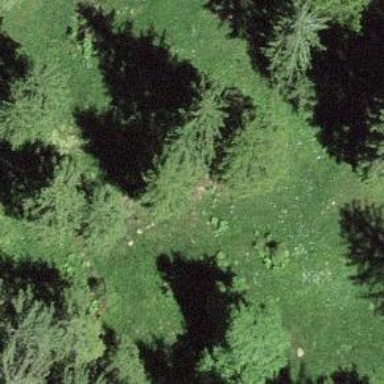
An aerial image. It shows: Beautiful tree in nature.